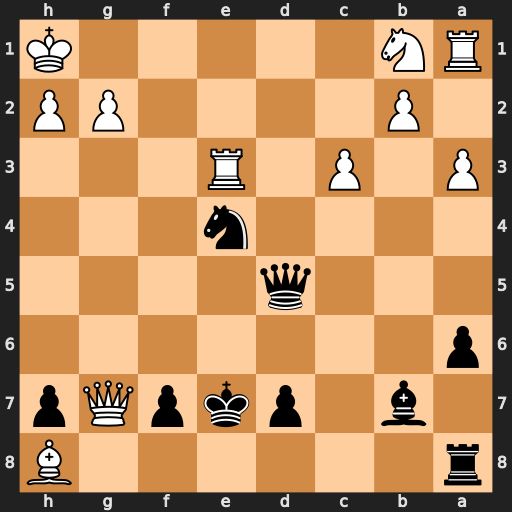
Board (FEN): r6B/1b1pkpQp/p7/3q4/4n3/P1P1R3/1P4PP/RN5K
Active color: b
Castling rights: -
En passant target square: -
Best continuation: Qd1+ Re1 Qxe1#